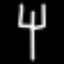
Label: fork